Question: I have set up the Blank Mode in Emacs to display tabs, spaces and hard spaces only. However, I cannot get rid of the newline character. See the following screenshot, they are shown as the grey colored cursors:

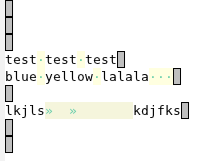
Answer: You need to edit your emacs config (which you have not shown us!) to remove the 'newline' element from the 'blank-chars' BlankMode option.
According to the <URL>, the blank-chars option determines which blank characters are visualized by BlankMode.
From the long documentation in the <URL>:
'''
(defcustom blank-chars
'(tabs spaces trailing lines space-before-tab newline
indentation empty space-after-tab)
"*Specify which kind of blank is visualized.
It's a list which element value can be:
trailing trailing blanks are visualized.
tabs TABs are visualized.
spaces SPACEs and HARD SPACEs are visualized.
lines lines whose have columns beyond
'blank-line-column' are highlighted.
Whole line is highlighted.
It has precedence over
'lines-tail' (see below).
lines-tail lines whose have columns beyond
'blank-line-column' are highlighted.
But only the part of line which goes
beyond 'blank-line-column' column.
It has effect only if 'lines' (see above)
is not present in 'blank-chars'.
space-before-tab SPACEs before TAB are visualized.
newline NEWLINEs are visualized.
indentation 8 or more SPACEs at beginning of line are
visualized.
empty empty lines at beginning and/or end of buffer
are visualized.
space-after-tab 8 or more SPACEs after a TAB are visualized.
Any other value is ignored.
'''